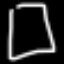
Label: square